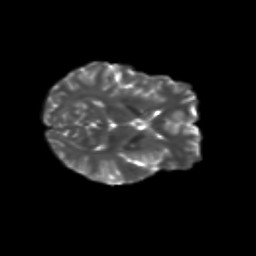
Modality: T2w
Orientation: axial
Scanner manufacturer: siemens
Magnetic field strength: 3 T
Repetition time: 9.2 s
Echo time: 0.084 s